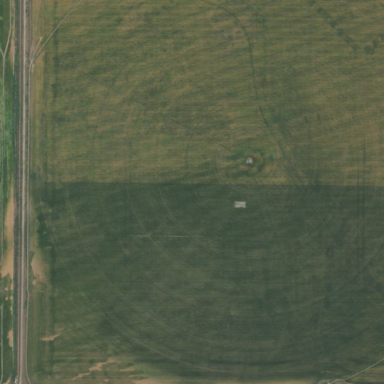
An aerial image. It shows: Farmland with pivot irrigation system.